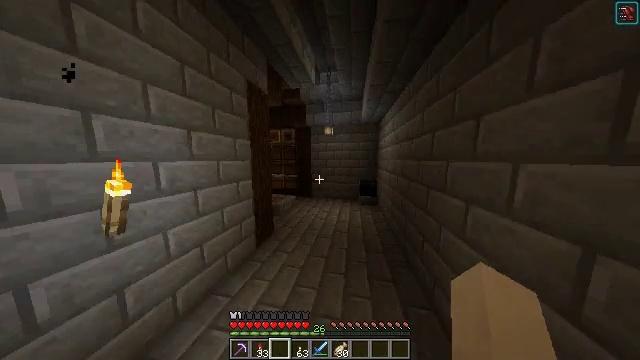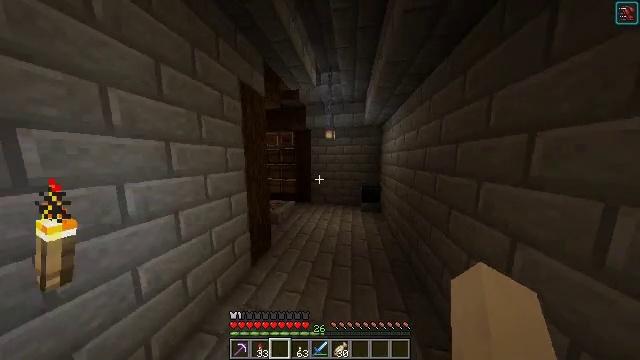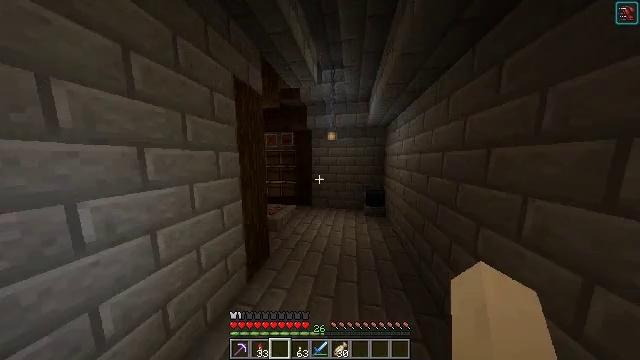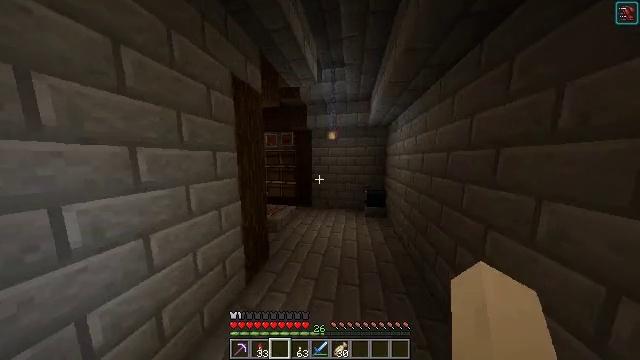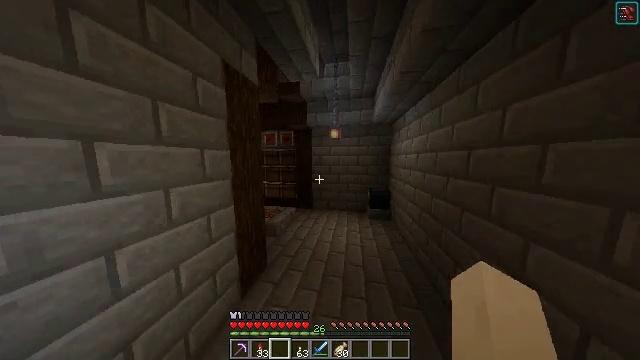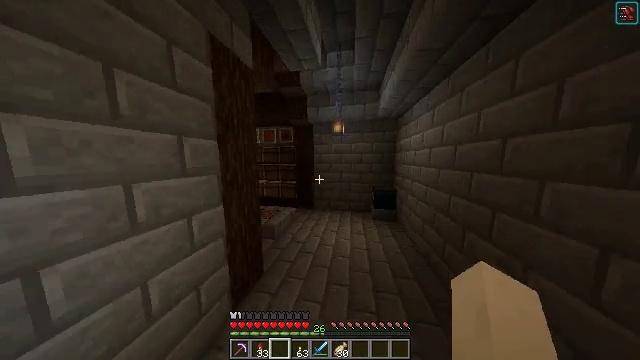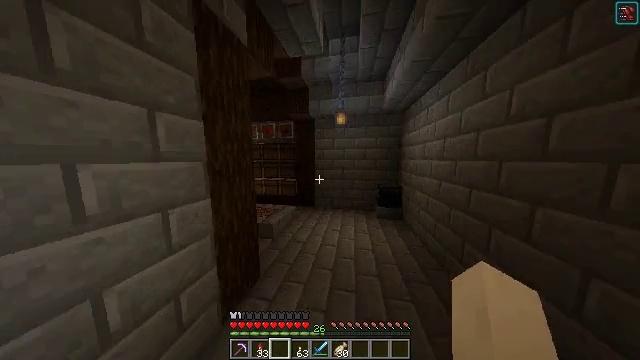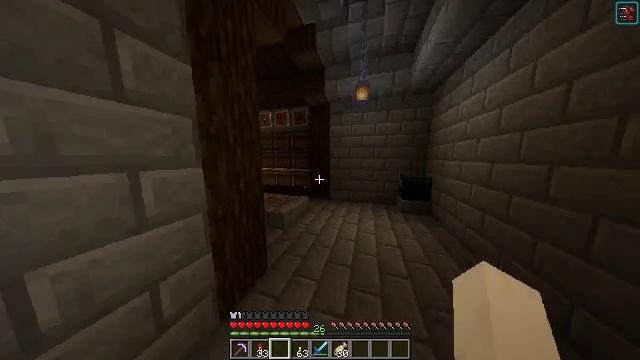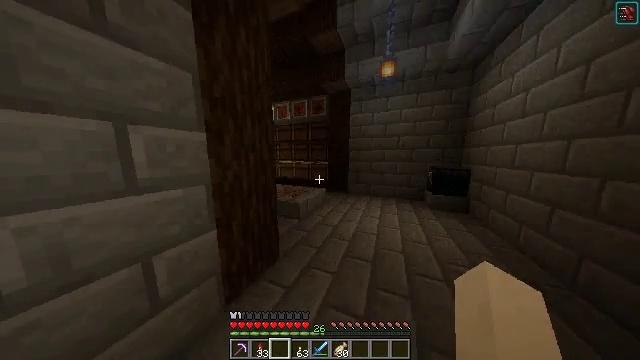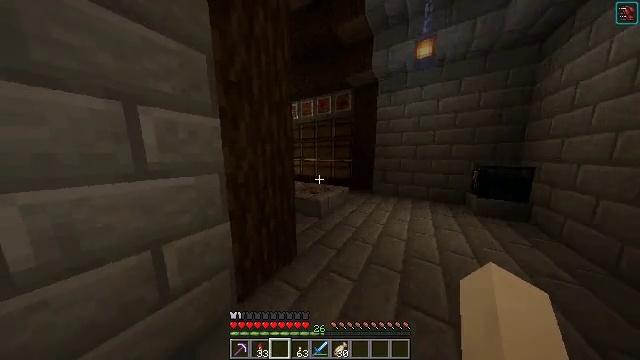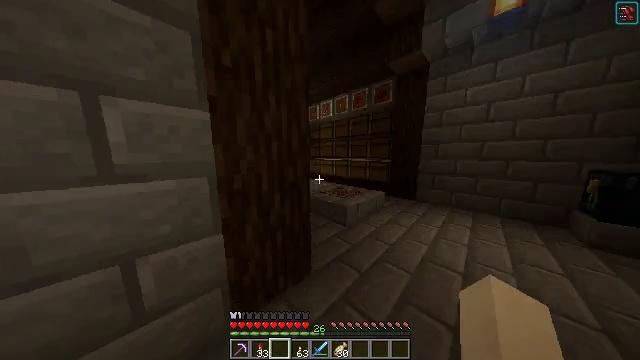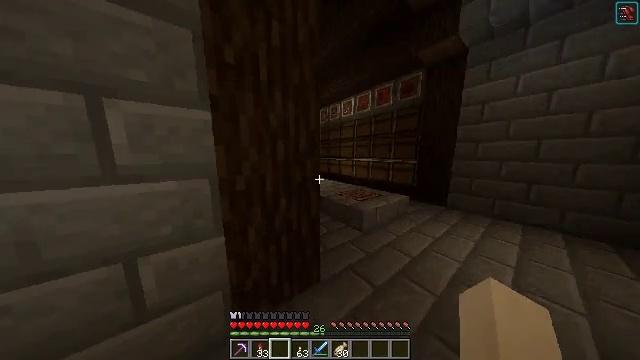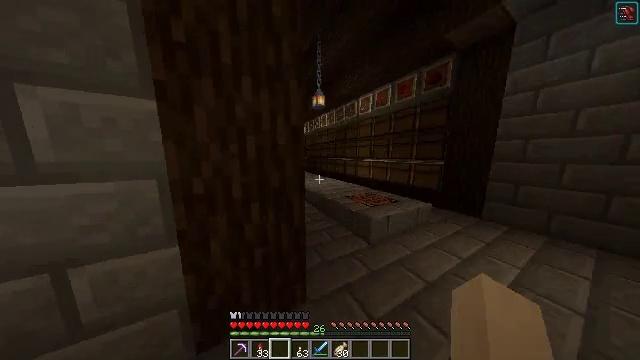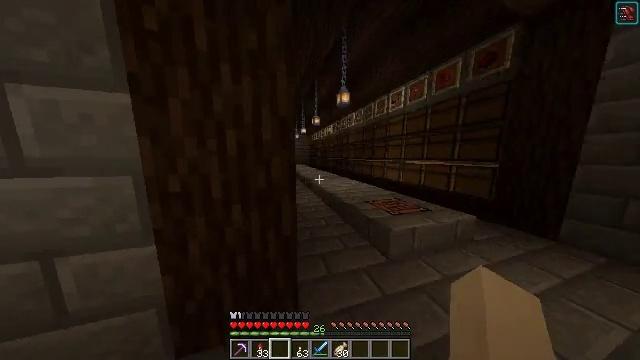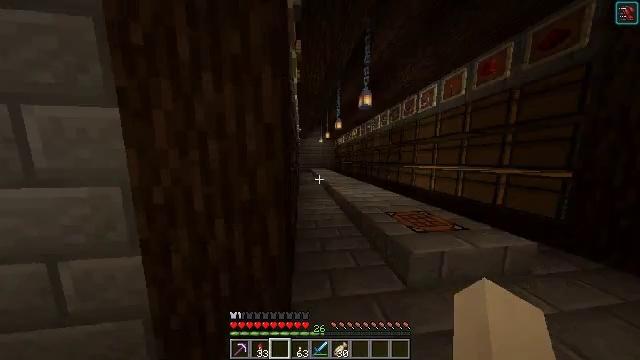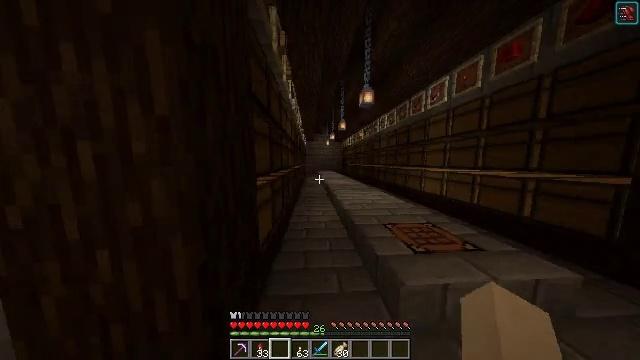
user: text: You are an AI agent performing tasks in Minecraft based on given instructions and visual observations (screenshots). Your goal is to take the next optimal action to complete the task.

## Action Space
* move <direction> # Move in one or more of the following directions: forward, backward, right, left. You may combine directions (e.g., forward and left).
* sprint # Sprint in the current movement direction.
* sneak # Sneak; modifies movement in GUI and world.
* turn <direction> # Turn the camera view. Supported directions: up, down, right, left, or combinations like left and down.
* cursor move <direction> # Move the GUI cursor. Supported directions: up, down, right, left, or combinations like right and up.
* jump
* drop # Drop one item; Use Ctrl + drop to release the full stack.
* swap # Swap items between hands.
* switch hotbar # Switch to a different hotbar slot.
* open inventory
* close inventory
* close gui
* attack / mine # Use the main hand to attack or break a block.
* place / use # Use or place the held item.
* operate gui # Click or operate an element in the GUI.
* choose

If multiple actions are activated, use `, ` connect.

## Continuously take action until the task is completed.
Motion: motion action
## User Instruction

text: Convert emeralds into an emerald block.
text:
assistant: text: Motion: move forward, jump
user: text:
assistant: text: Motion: move forward, jump
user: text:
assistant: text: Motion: move forward, jump
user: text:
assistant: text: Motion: move forward, jump
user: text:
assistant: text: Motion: move forward, jump
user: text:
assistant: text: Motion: move forward
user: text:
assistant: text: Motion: move forward, turn left
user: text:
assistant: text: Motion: move forward and move right, turn left
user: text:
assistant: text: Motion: move forward and move right, turn left
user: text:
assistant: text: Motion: move forward and move right, turn left
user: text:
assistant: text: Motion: move forward and move right, turn left
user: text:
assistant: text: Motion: move forward and move right, turn left
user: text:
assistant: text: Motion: move forward and move right, turn left
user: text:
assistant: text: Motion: move forward and move right, turn left and up
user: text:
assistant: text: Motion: move forward and move right, turn left
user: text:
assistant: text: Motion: move forward and move right, turn left
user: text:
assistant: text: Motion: move forward and move right, turn left
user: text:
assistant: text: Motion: move forward, turn right
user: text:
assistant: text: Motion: move forward, turn left and up
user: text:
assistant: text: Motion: move forward
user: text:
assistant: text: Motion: move forward
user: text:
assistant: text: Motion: move forward
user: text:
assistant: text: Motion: move forward, turn left and down
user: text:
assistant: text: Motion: move forward and move right, turn left and down
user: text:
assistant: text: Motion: move forward and move right, turn left
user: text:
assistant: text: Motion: move forward and move right, turn left
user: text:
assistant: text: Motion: move forward and move right, turn left
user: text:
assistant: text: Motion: move forward and move right, turn left
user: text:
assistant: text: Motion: move forward, turn left
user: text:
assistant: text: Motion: move forward and move right, turn left